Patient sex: F
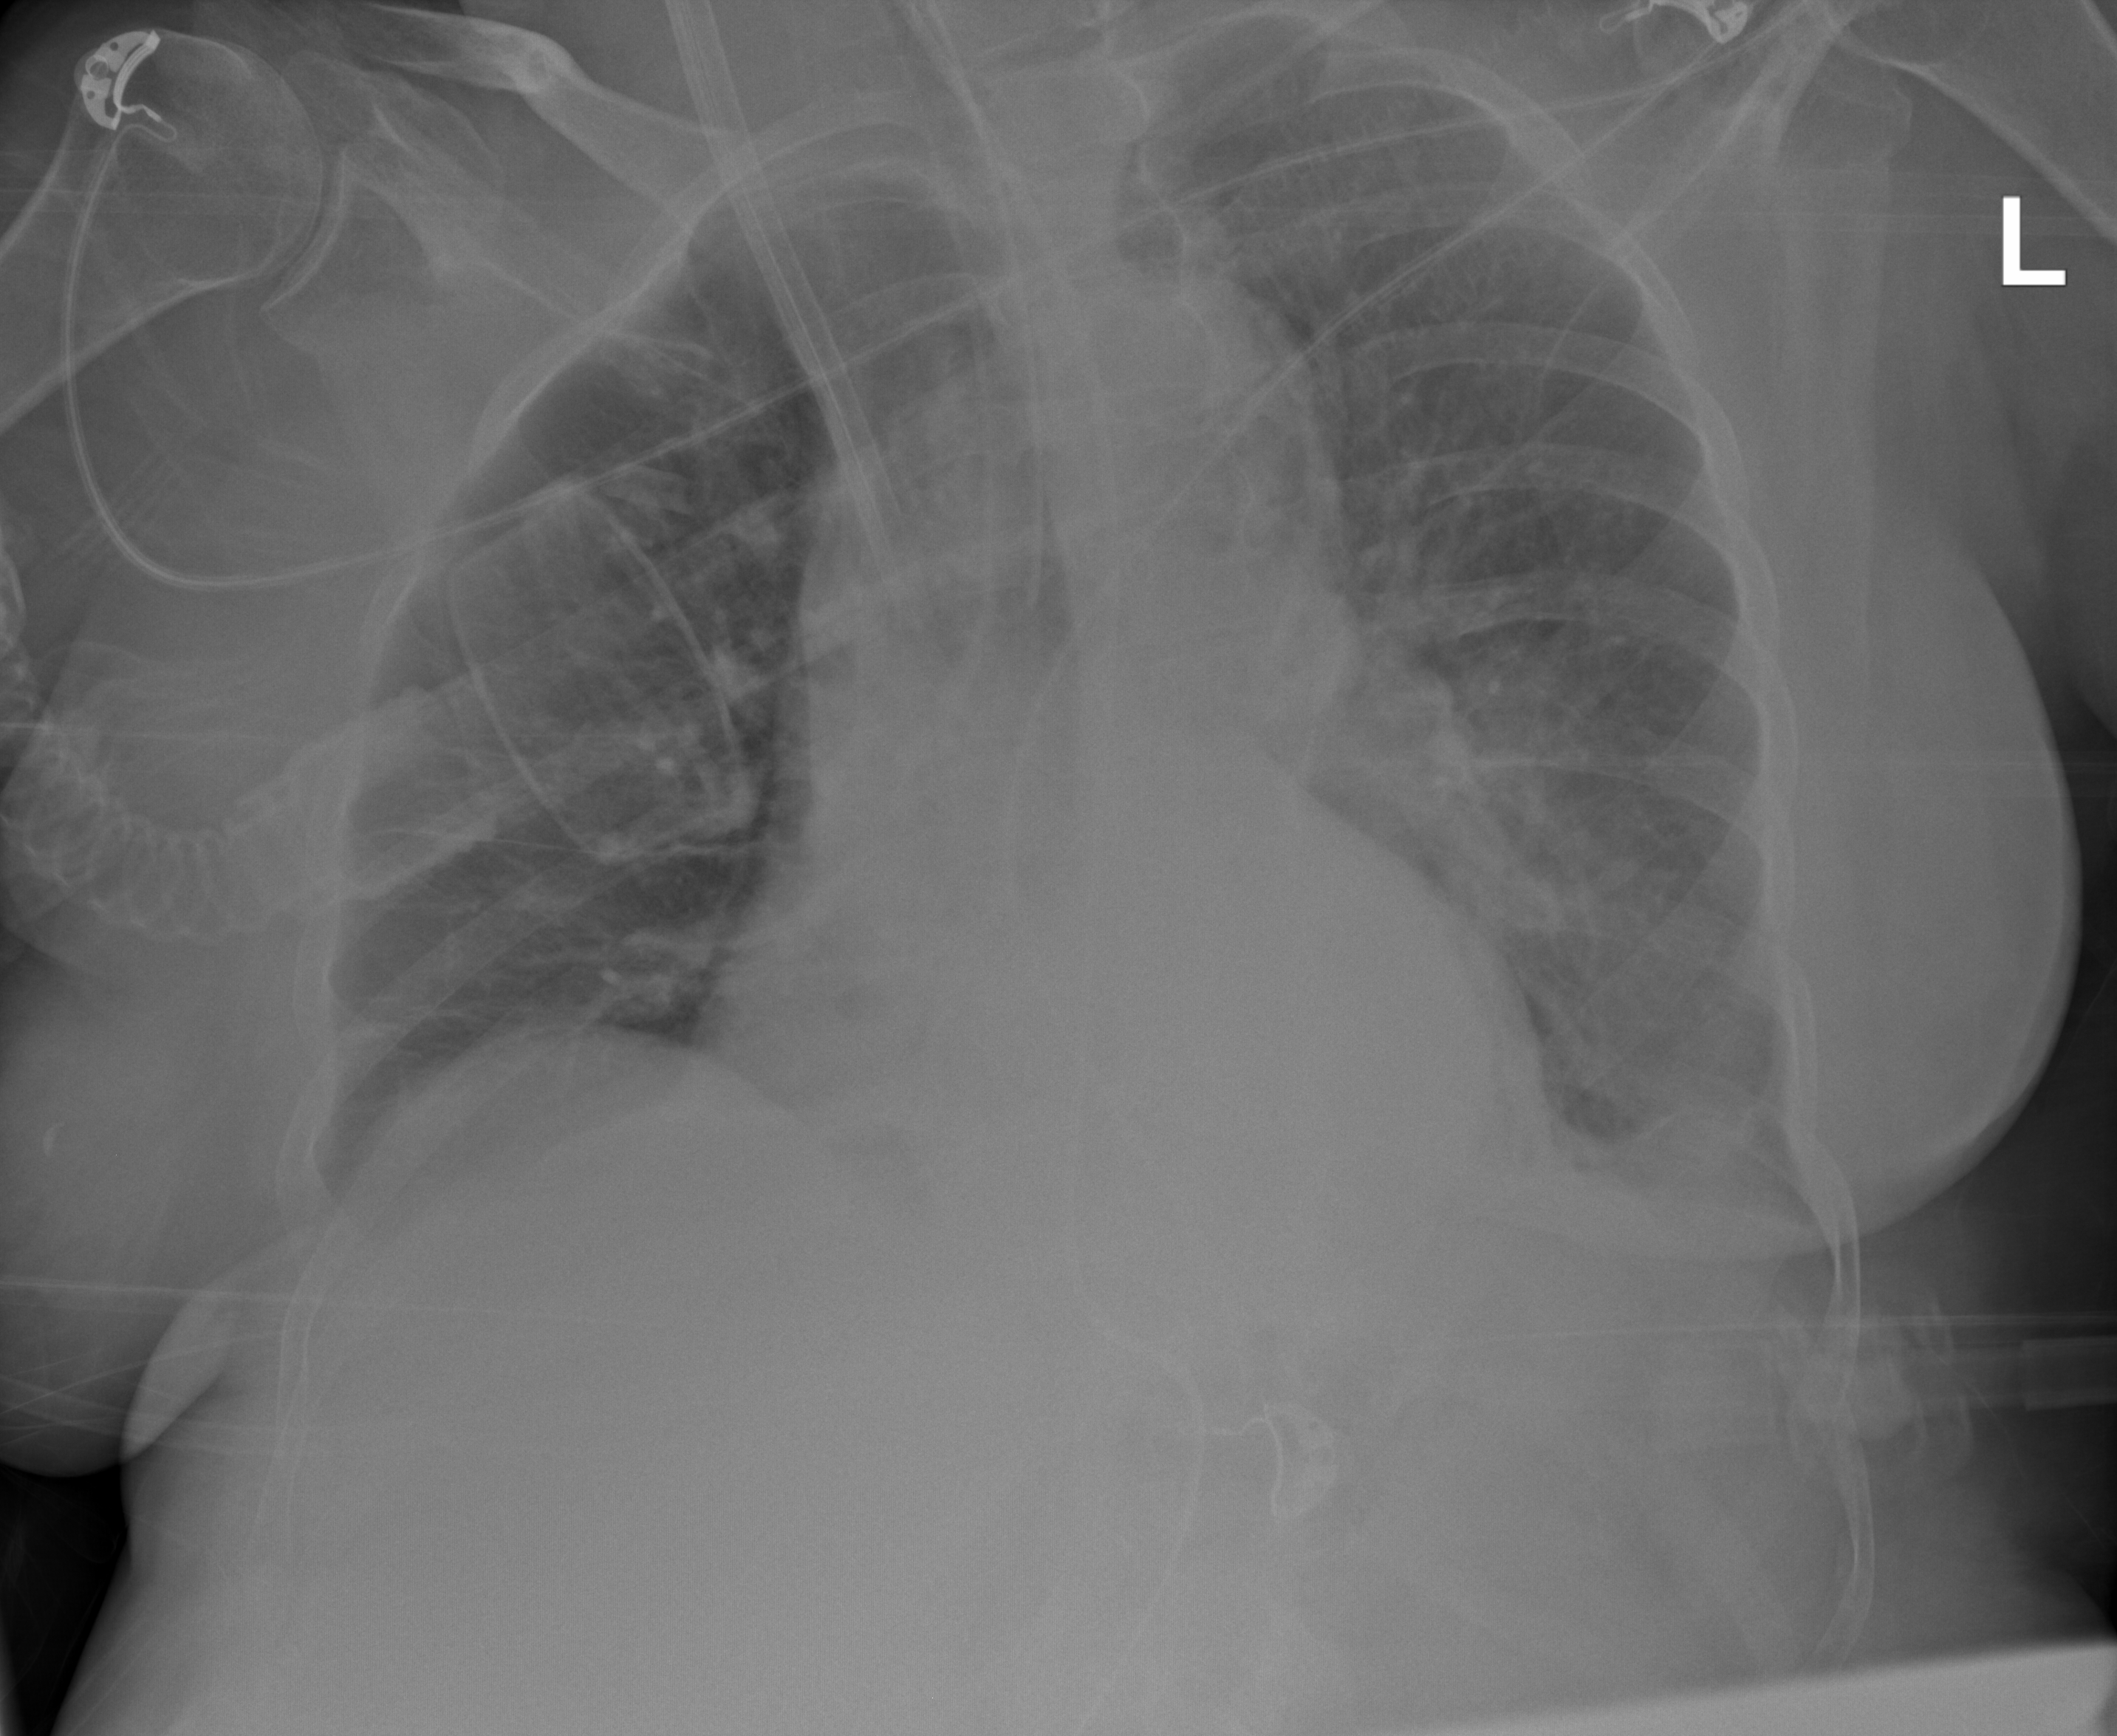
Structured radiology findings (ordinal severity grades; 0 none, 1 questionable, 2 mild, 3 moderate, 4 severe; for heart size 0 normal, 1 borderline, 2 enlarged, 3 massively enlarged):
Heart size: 2
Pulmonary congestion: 2
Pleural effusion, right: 0
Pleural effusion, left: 2
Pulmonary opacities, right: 0
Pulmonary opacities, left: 0
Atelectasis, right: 0
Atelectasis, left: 2